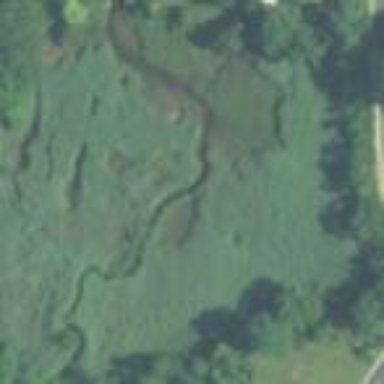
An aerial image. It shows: Marshy wetland area.